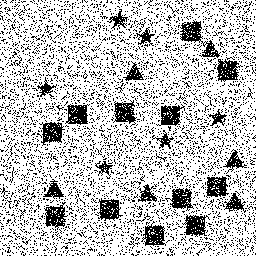
Squares: 12
Triangles: 6
Stars: 6
Total shapes: 24